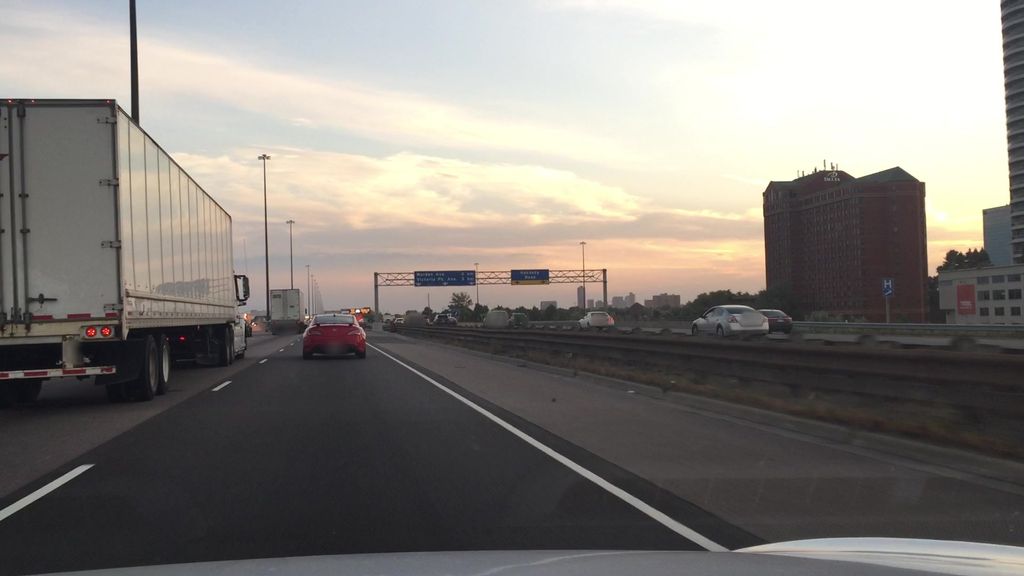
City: toronto